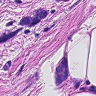
Metastatic tissue present: yes